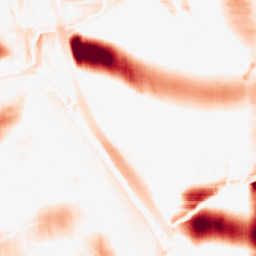
Category: morphological
Decomposition family: morphological_square
Decomposition parameters: operation: opening
size: 50
Upsampling method: quartic
Upsampling parameters: scale: 4
Upsampling scale: 4